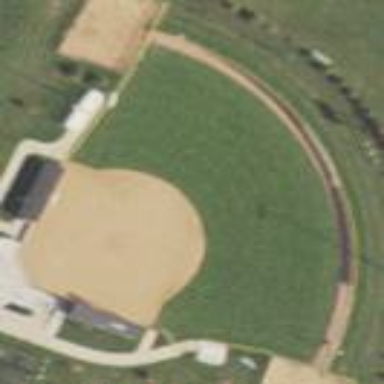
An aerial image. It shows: Softball pitch for leisure sports.